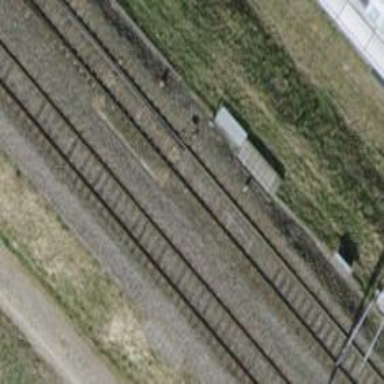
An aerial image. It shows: Railway switch.